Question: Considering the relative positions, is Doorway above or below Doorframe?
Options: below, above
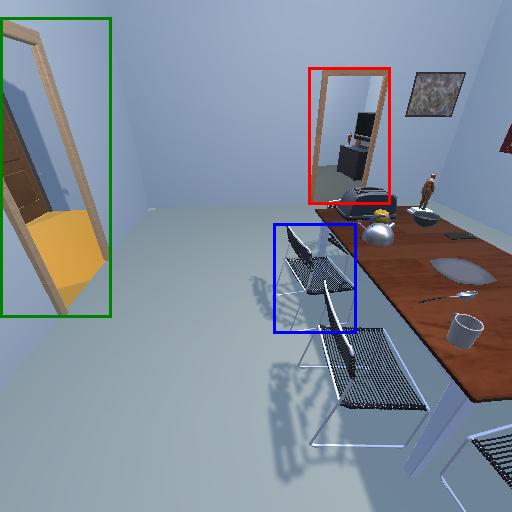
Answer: below